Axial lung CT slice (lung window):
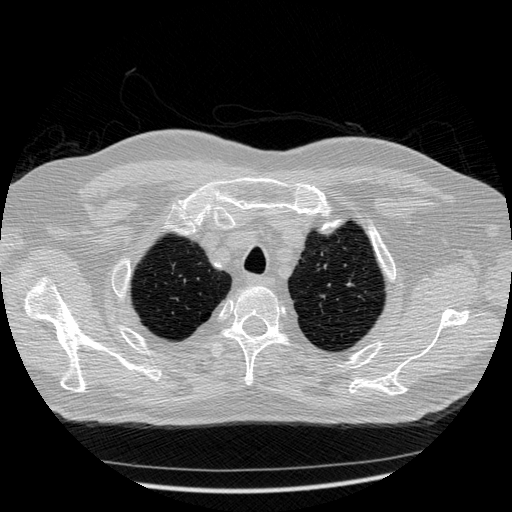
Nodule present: no